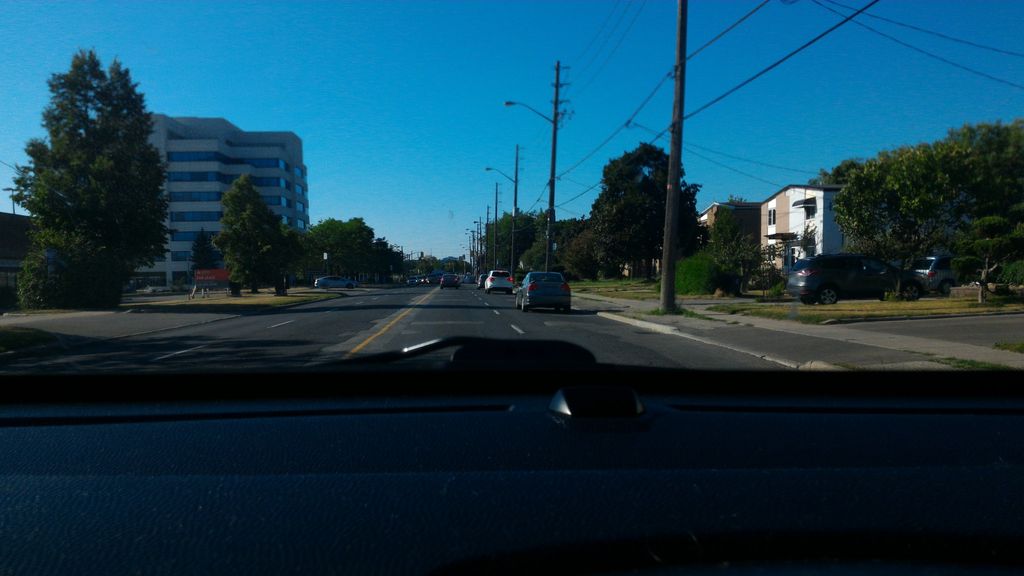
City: toronto